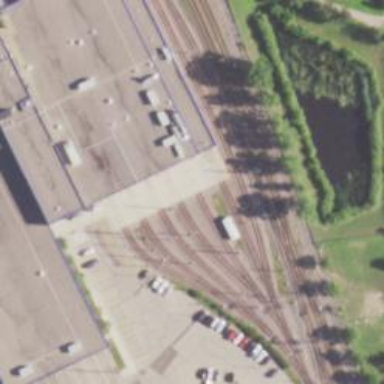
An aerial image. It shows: Light rail service yard with electrified contact lines.